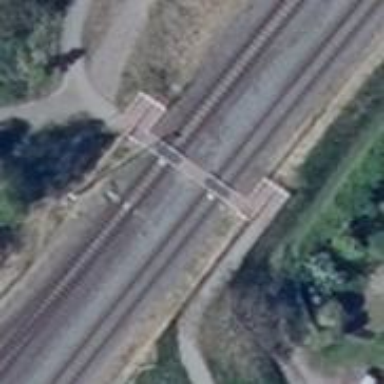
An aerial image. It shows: Railway crossing with chicane.